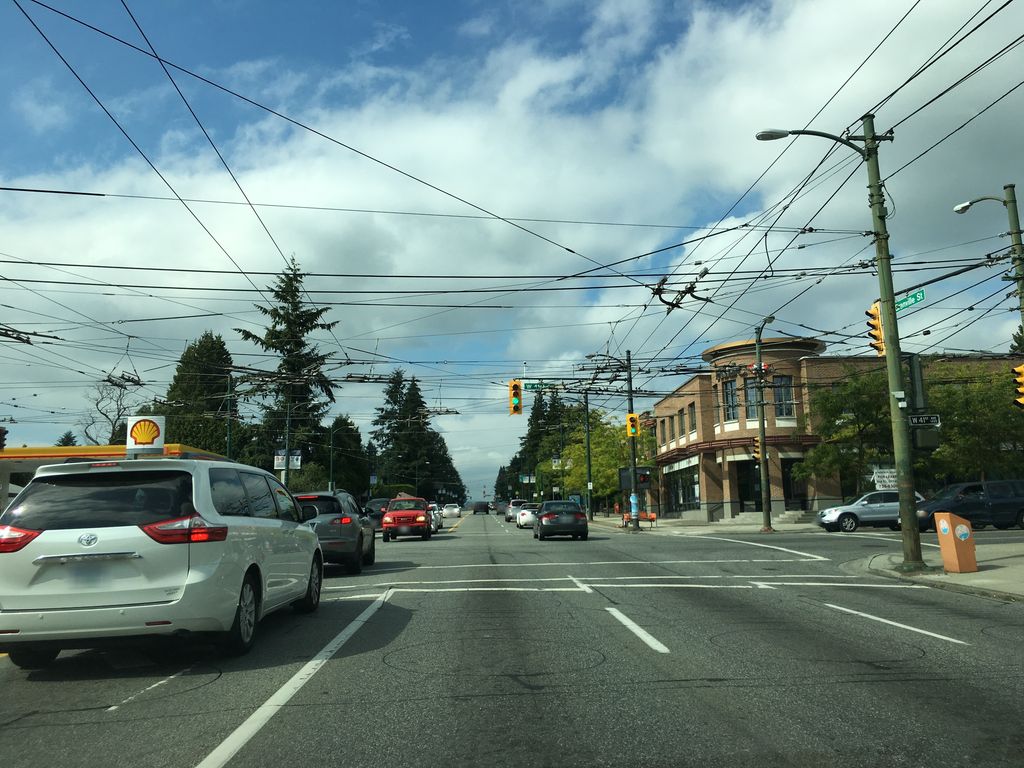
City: vancouver